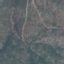
Label: HerbaceousVegetation